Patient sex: F
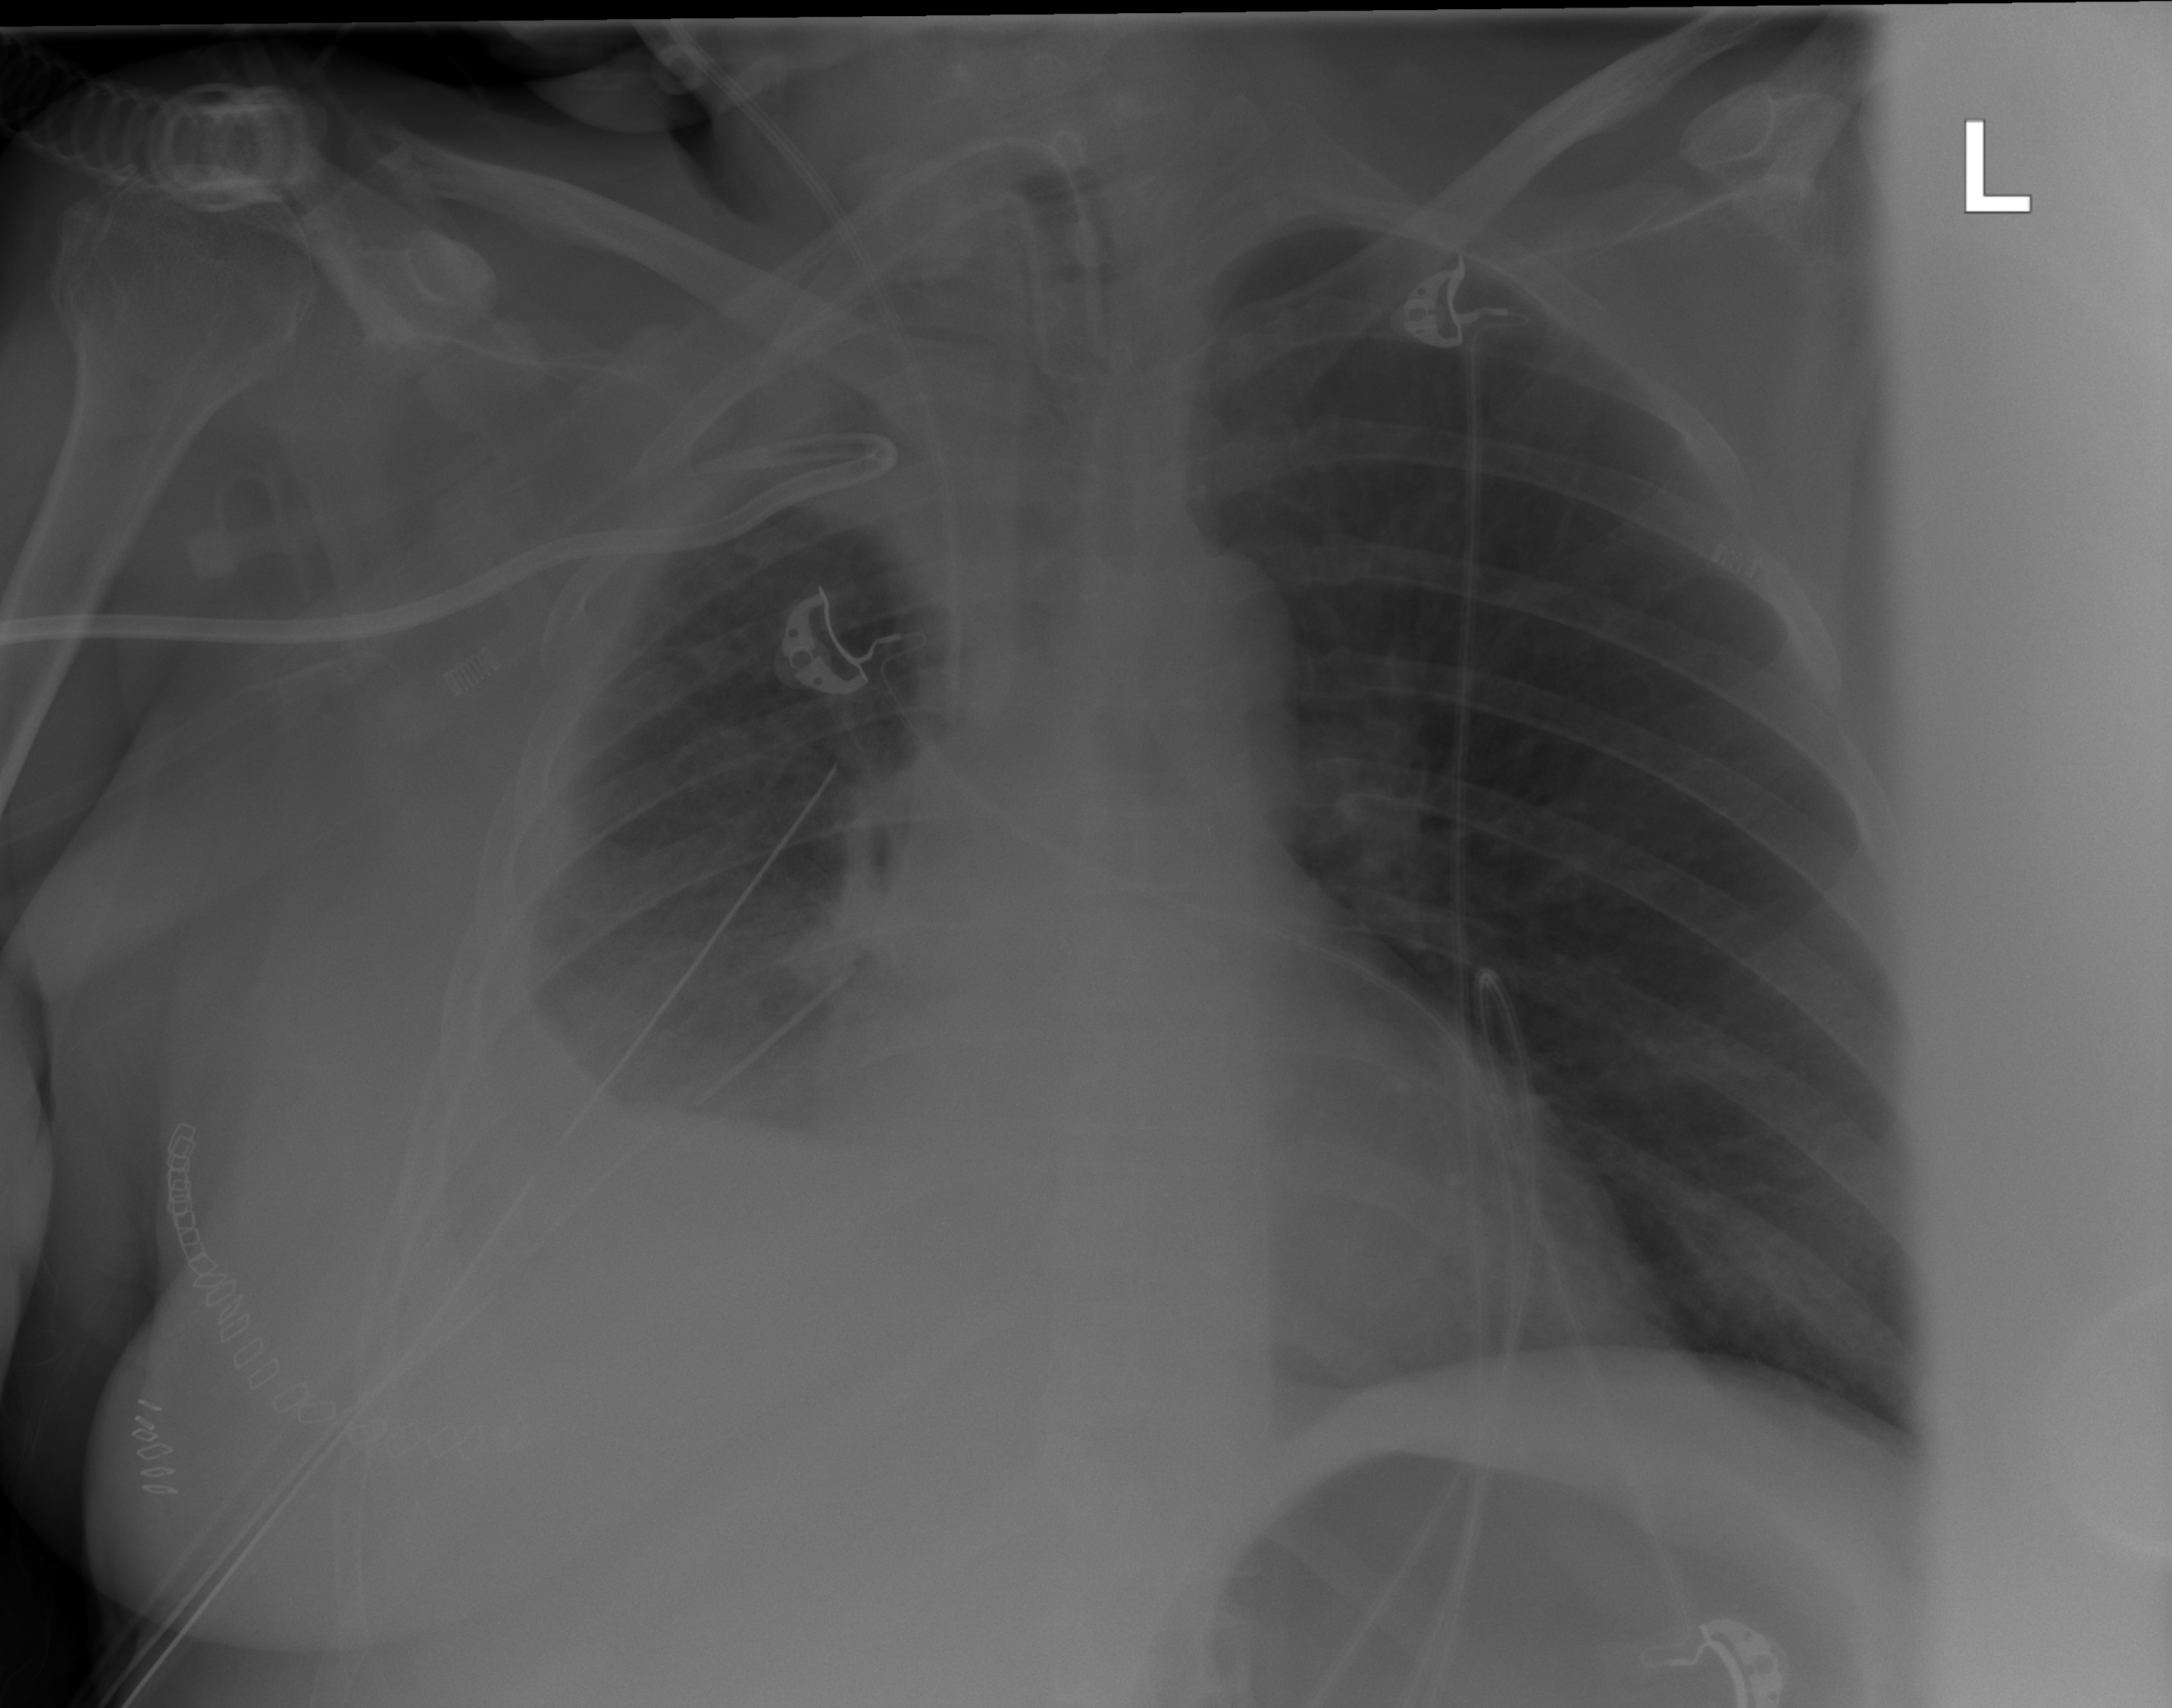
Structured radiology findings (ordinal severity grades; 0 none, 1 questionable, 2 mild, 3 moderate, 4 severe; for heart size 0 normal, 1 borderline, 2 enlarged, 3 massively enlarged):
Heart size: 2
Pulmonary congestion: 0
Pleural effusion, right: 3
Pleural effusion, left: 0
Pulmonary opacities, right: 2
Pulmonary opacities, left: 0
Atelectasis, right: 3
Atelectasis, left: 0